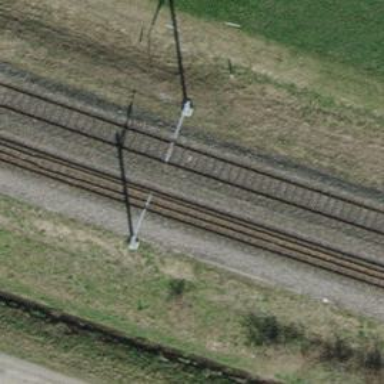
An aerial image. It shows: Single-track railway with electrified contact lines.